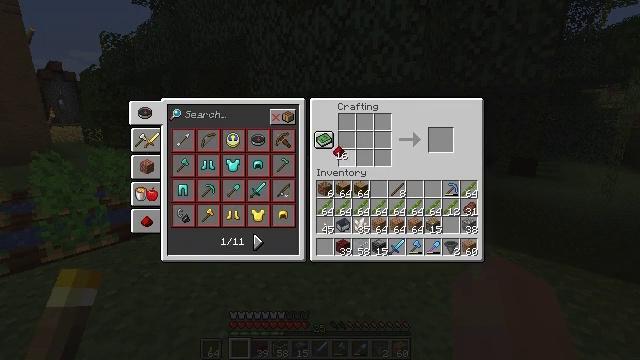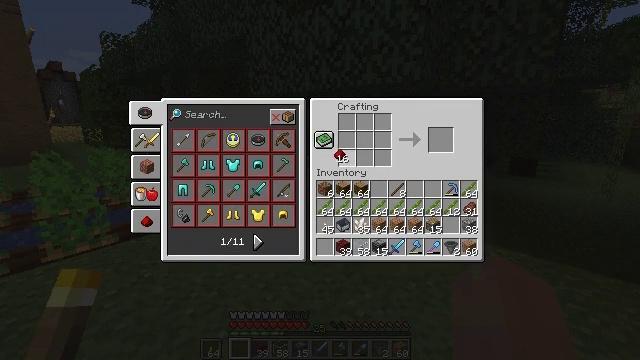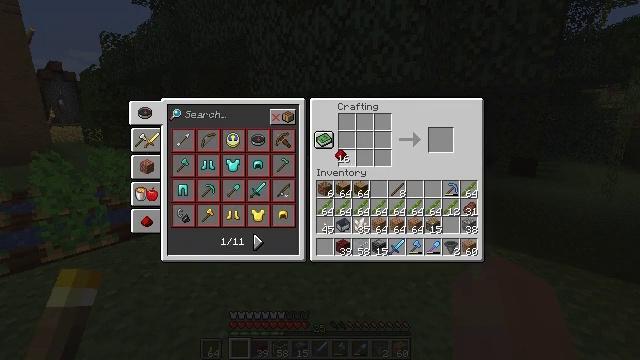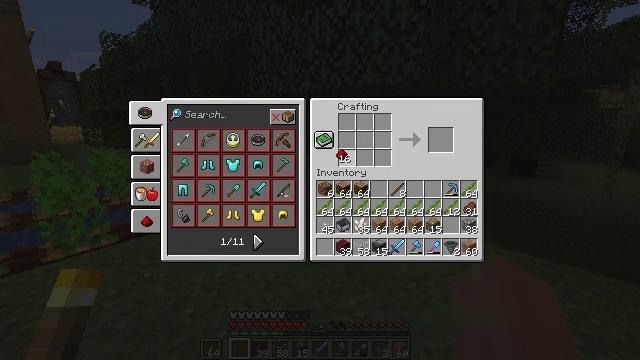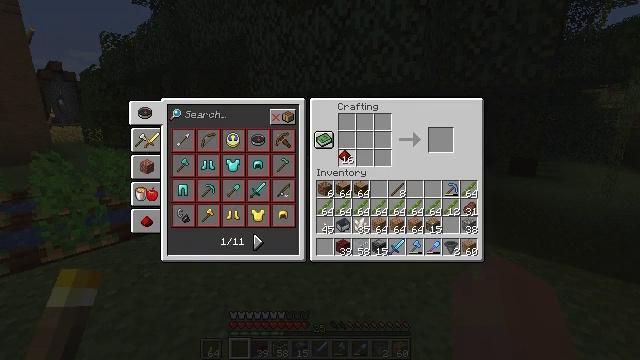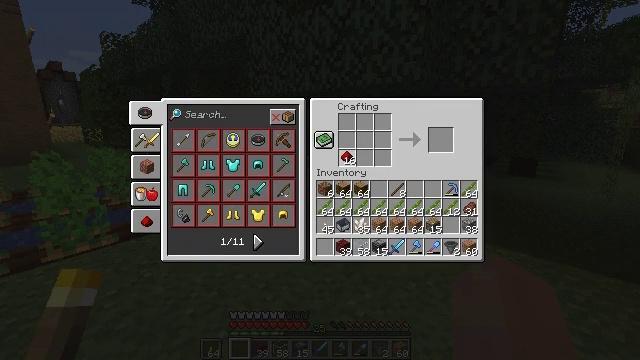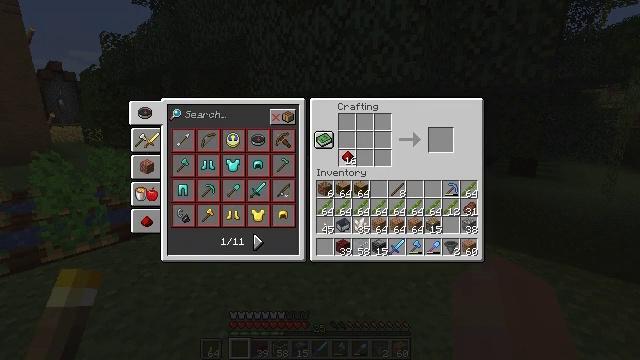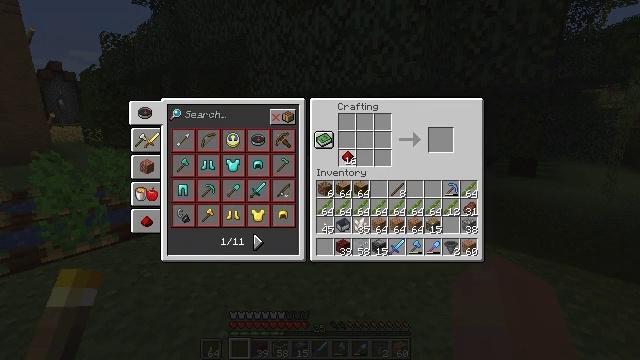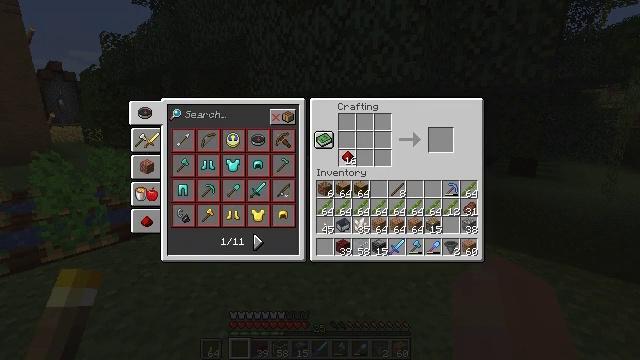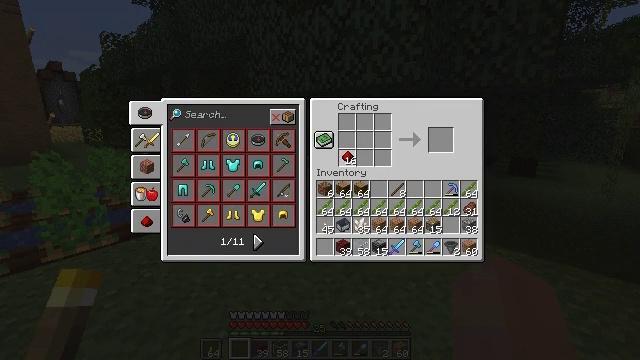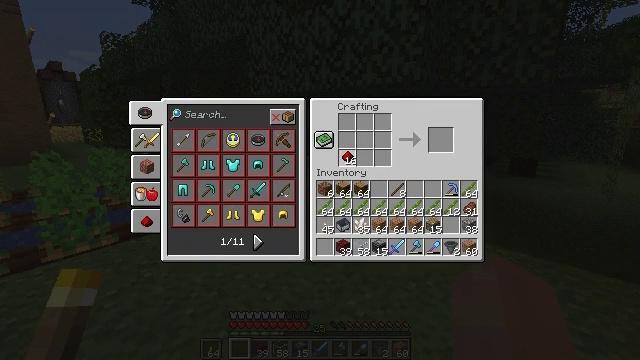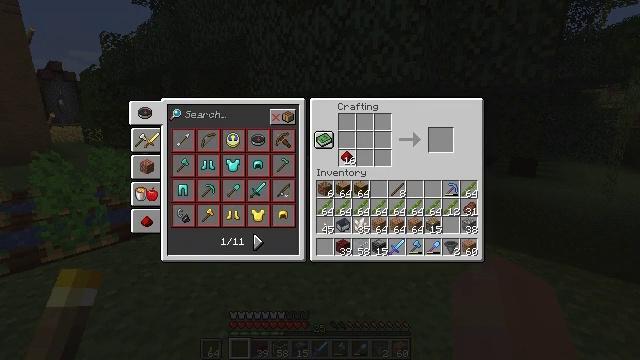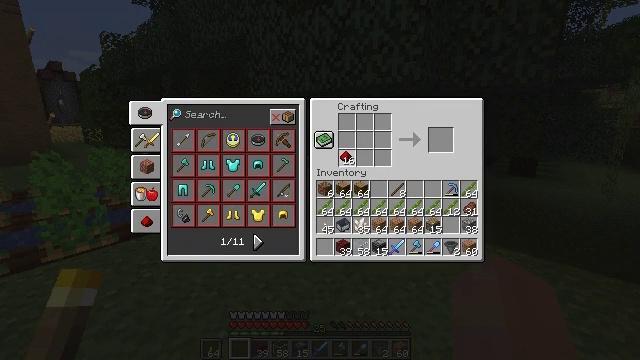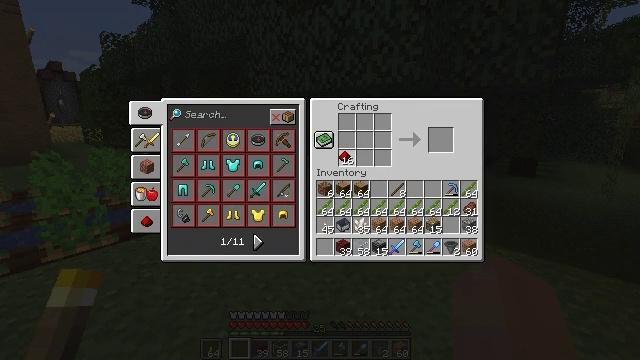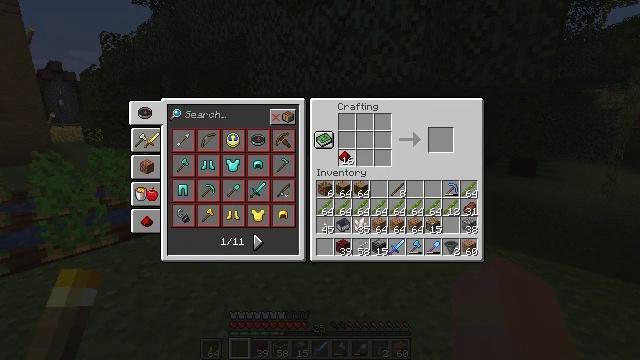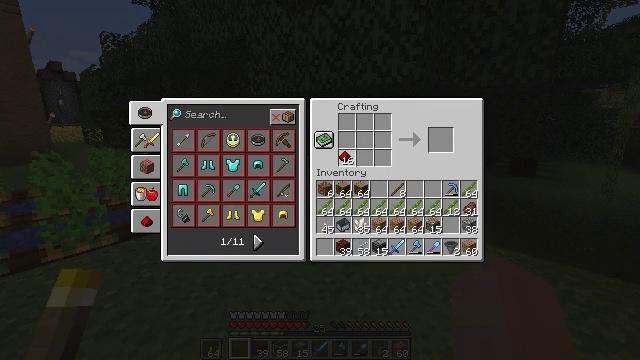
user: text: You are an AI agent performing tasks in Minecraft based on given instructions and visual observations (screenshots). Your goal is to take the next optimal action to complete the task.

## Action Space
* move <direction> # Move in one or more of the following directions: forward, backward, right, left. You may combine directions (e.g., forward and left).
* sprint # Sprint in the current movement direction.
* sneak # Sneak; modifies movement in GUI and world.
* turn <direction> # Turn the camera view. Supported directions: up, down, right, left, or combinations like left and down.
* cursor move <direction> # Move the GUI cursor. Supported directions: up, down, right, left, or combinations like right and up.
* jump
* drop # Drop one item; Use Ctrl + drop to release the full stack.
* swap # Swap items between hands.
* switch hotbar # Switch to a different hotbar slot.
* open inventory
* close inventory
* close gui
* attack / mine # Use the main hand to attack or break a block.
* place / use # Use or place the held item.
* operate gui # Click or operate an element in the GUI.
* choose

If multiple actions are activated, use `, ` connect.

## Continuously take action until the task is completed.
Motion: motion action
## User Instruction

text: Place redstone dust in the crafting table to make a redstone block.
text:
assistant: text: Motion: no_op
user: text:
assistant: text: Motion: no_op
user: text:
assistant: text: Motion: no_op
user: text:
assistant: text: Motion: no_op
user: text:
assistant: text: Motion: no_op
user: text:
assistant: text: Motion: no_op
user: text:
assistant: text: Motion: no_op
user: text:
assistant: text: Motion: no_op
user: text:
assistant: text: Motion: no_op
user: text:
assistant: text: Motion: no_op
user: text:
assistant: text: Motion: no_op
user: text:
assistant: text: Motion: no_op
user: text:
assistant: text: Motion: no_op
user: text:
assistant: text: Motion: no_op
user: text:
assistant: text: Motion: no_op
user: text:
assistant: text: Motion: no_op
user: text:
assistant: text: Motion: no_op
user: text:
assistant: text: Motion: no_op
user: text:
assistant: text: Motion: no_op
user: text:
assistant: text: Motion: operate gui
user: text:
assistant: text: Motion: operate gui
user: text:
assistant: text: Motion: operate gui
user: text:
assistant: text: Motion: cursor move right, operate gui
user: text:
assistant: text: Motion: cursor move right, operate gui
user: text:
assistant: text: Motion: operate gui
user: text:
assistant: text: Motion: cursor move right, operate gui
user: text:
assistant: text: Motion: operate gui
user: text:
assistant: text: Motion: operate gui
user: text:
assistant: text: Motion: operate gui
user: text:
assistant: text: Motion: cursor move up, operate gui